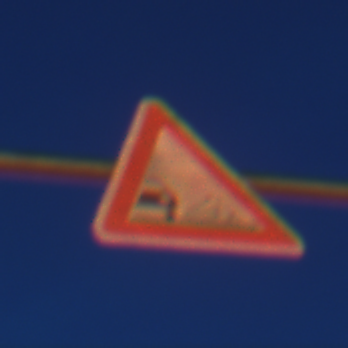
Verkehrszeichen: SplittSchotter
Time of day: Night
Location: Outdoor (Urban)
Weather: PartlyCloudy
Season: NotSpecified
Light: Artificial